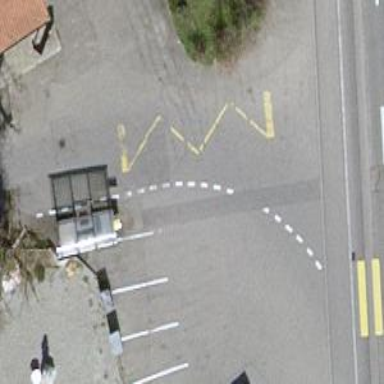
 serving as platform for public transportation."